Interaction volume radius: 10 \u00c5
Interaction volume height: 45 \u00c5
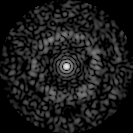
Disorder parameter: 0.8425